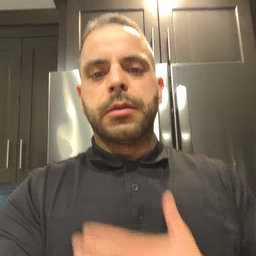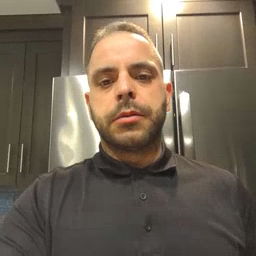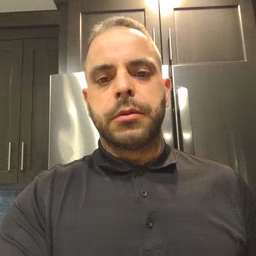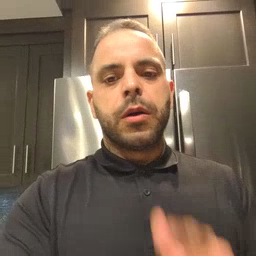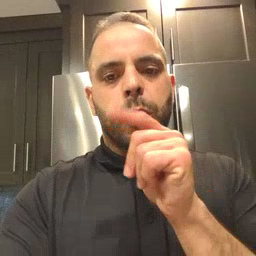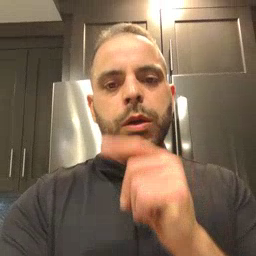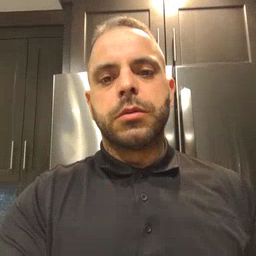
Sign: who